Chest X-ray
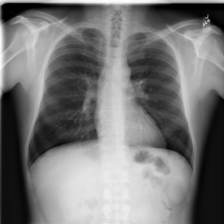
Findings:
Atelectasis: negative
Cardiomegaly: negative
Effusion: negative
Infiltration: negative
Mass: negative
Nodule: negative
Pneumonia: negative
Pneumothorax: negative
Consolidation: negative
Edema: negative
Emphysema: negative
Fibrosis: negative
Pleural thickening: negative
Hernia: negative